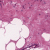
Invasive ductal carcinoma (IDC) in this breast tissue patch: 0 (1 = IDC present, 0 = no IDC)